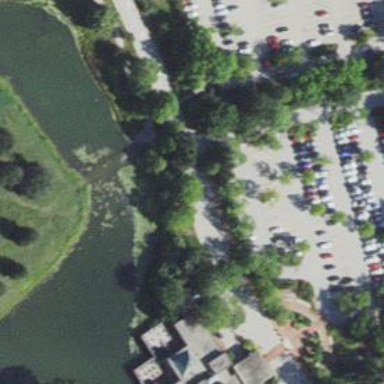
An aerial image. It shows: Parking space is available.